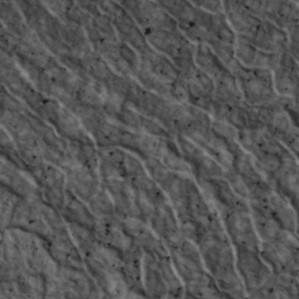
Label: non_frost